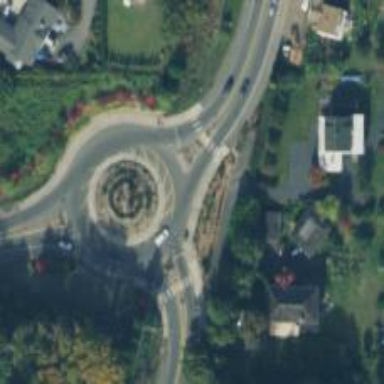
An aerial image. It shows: Secondary road with asphalt surface leading to roundabout junction.